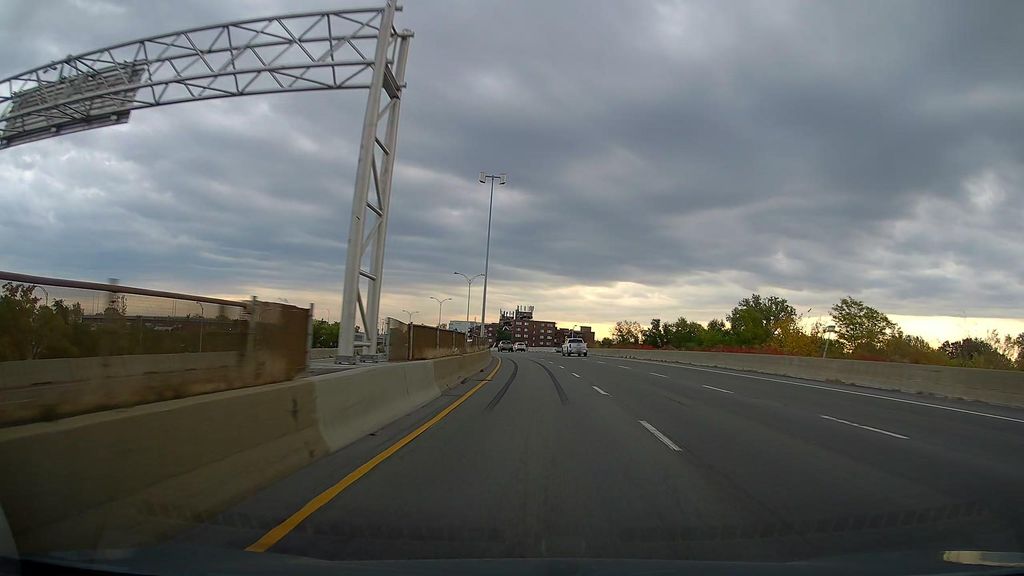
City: montreal